Interaction volume radius: 5 \u00c5
Interaction volume height: 15 \u00c5
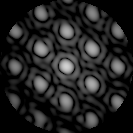
Disorder parameter: 0.1293